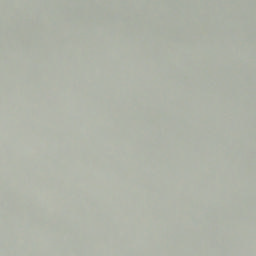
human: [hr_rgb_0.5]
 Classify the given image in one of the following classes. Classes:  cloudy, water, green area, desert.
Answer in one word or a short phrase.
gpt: cloudy